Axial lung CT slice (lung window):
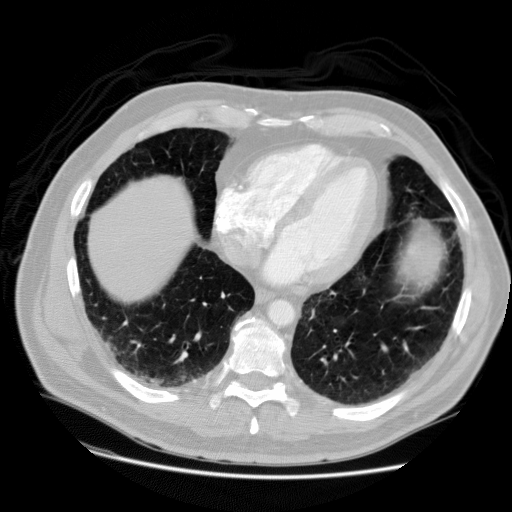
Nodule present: no